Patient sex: M
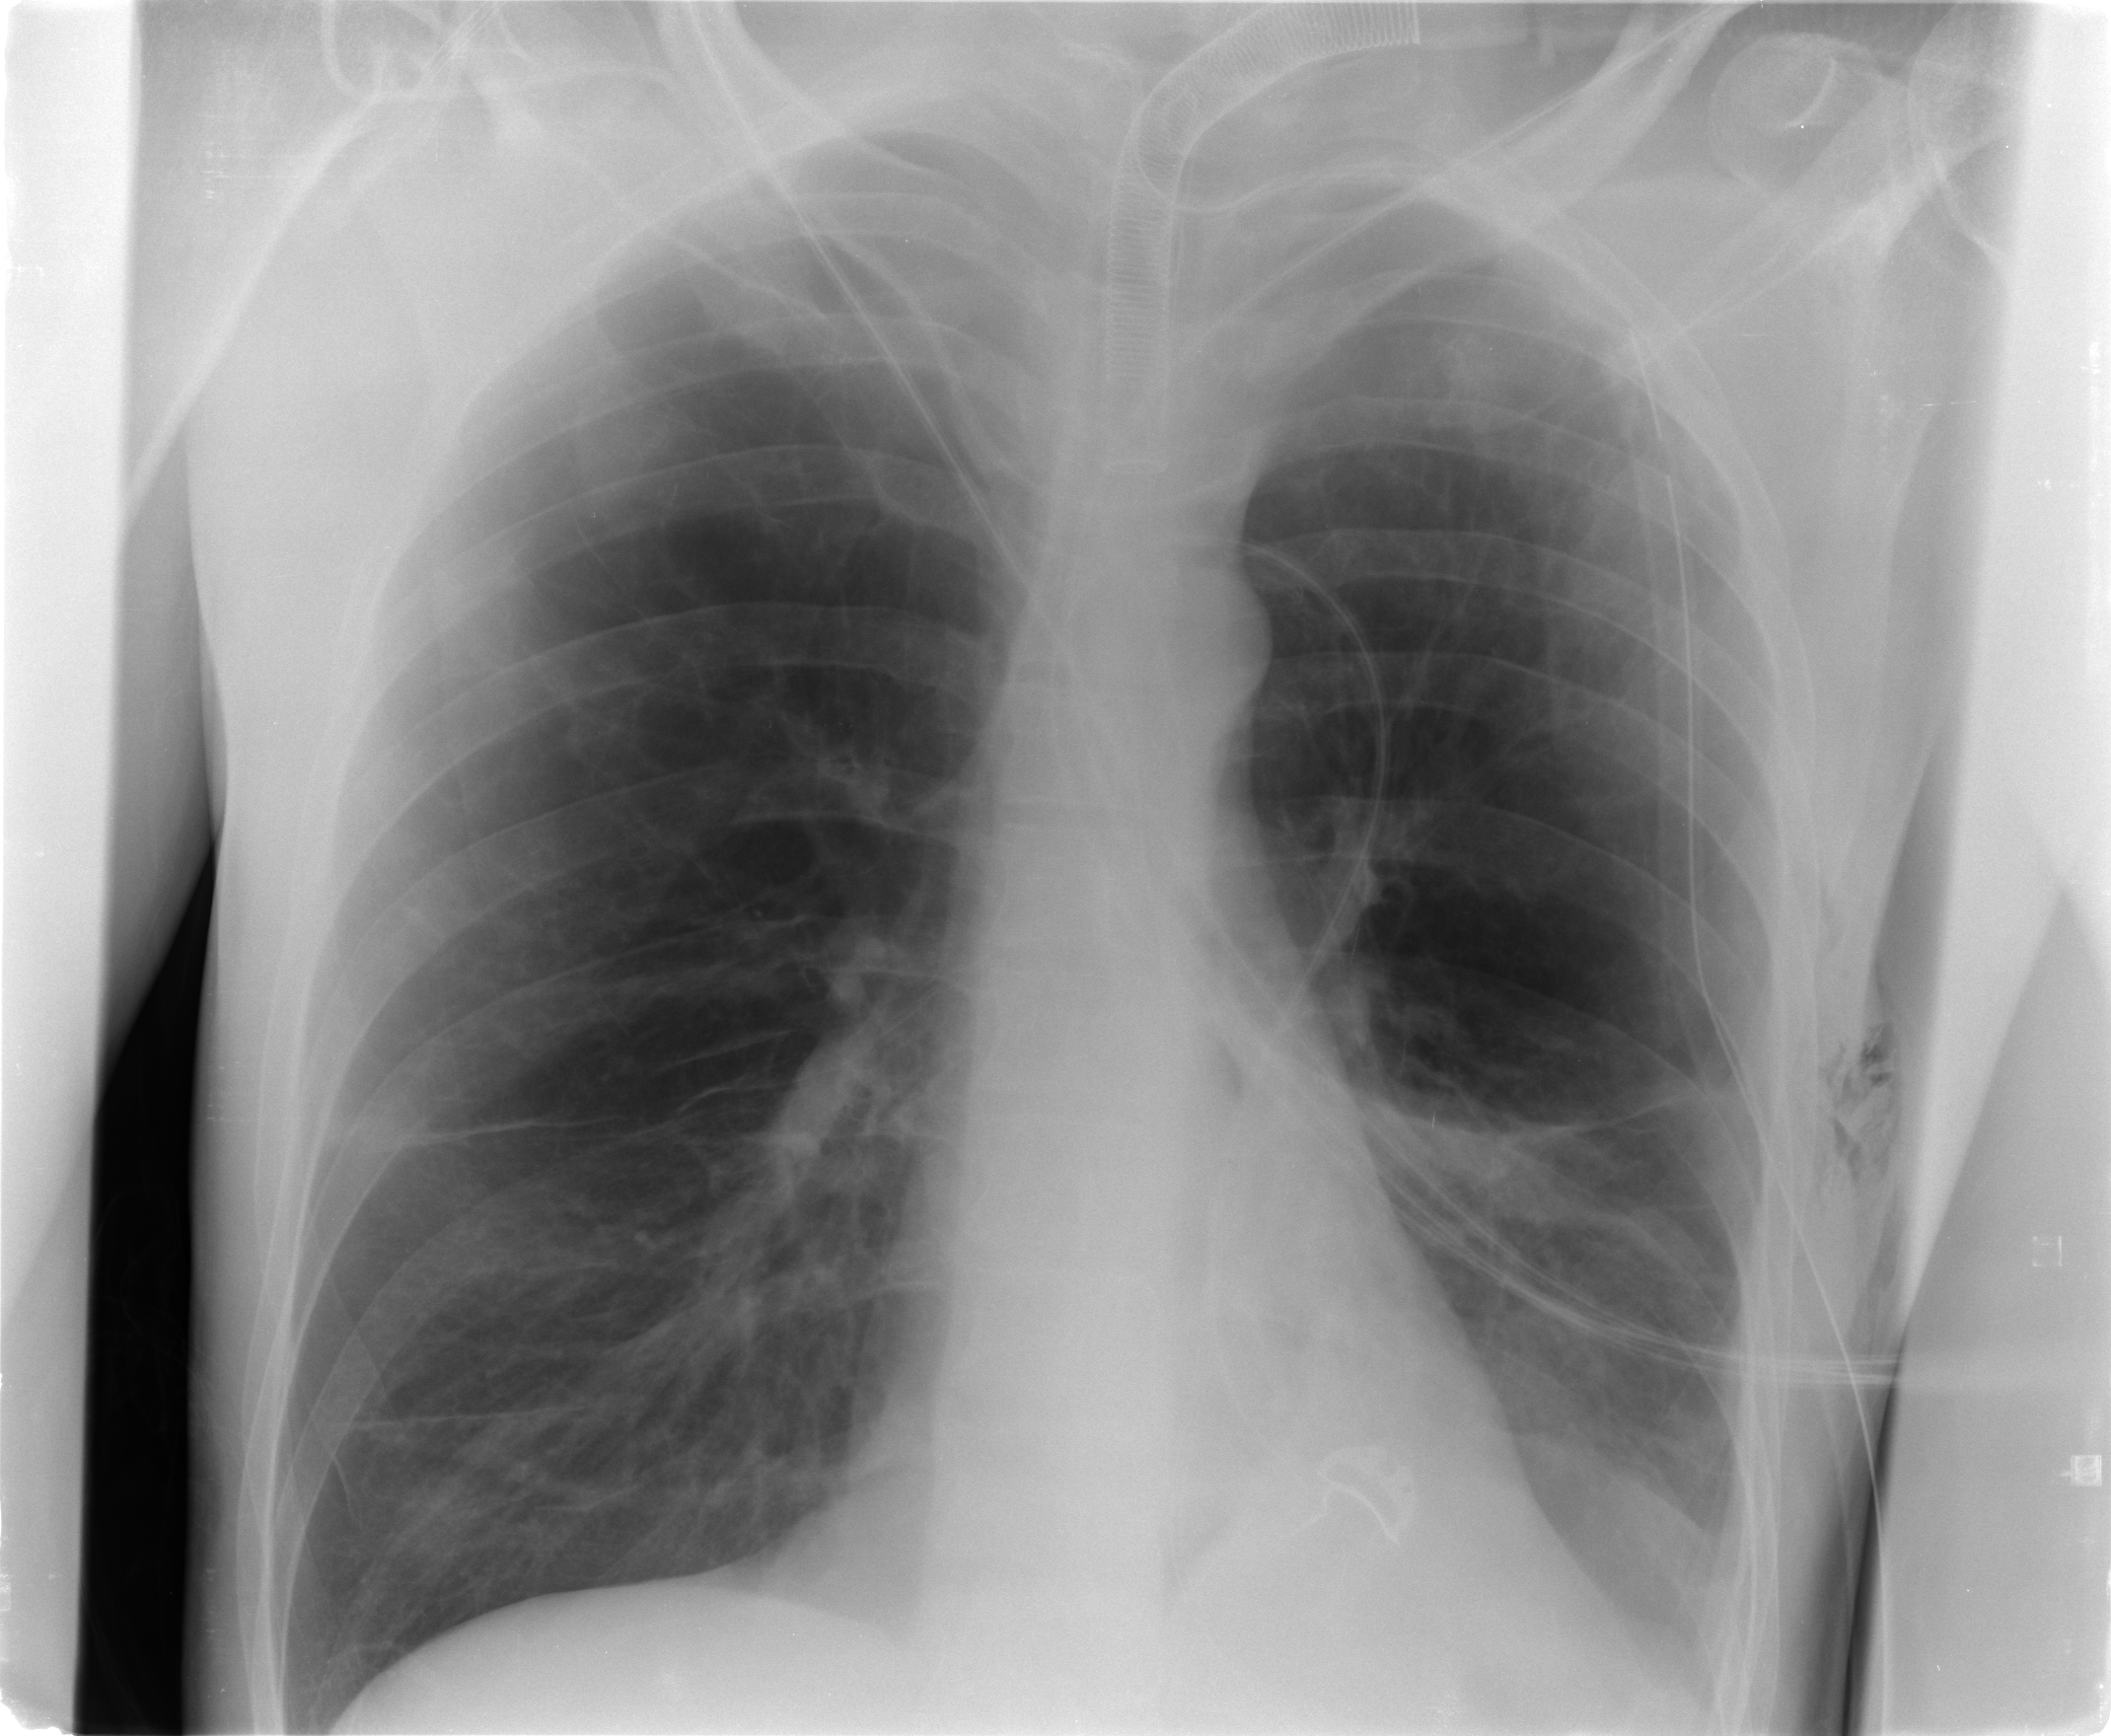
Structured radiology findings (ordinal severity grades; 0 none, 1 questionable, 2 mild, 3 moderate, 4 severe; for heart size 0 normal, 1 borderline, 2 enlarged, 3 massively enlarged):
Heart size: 0
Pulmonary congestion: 0
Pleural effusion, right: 0
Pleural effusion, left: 0
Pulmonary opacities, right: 0
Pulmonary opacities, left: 0
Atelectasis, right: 0
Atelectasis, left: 3